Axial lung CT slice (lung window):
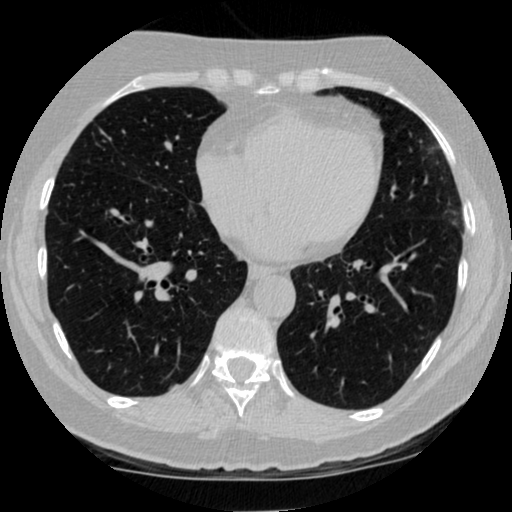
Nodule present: no